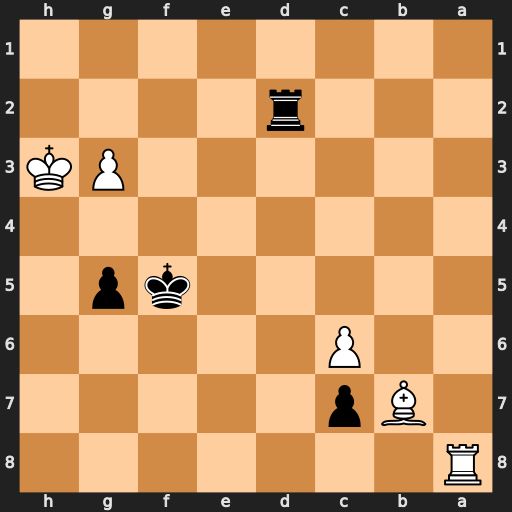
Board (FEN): R7/1Bp5/2P5/5kp1/8/6PK/3r4/8
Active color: b
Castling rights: -
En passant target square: -
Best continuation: g4+ Kh4 Rh2#